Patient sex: F
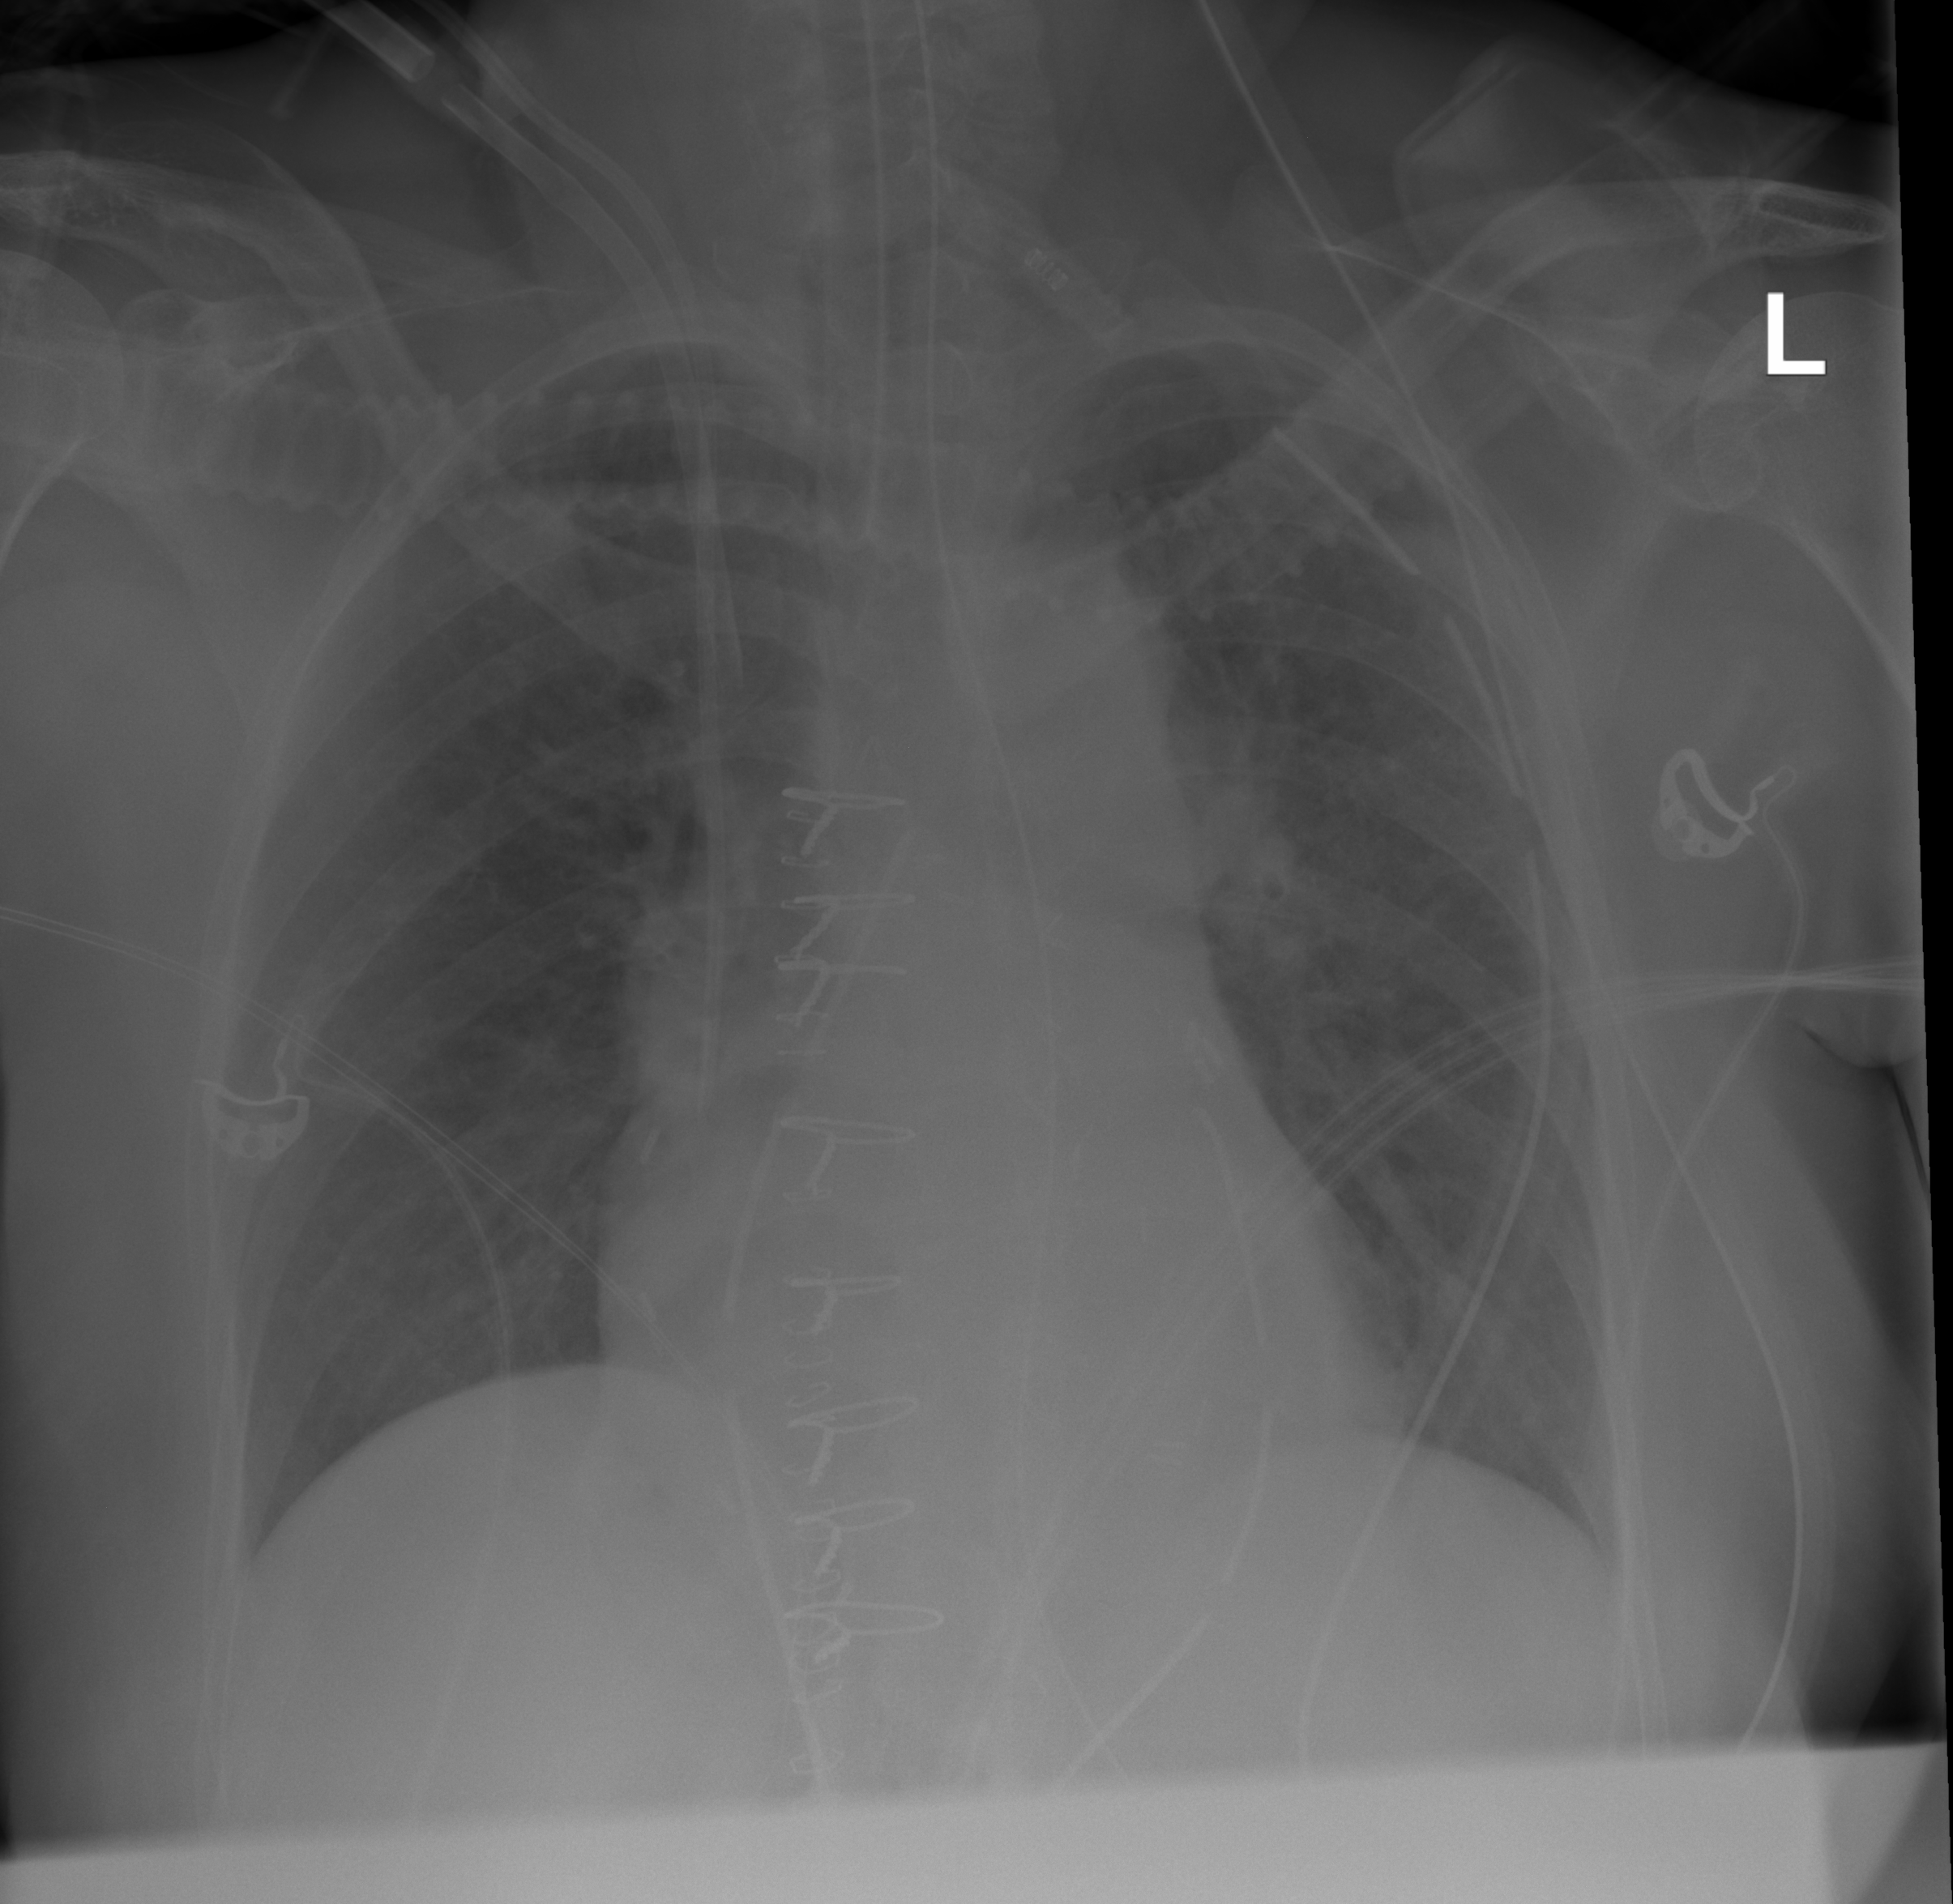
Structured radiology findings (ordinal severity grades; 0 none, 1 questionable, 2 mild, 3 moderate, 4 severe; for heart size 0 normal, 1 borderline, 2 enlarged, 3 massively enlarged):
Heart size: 0
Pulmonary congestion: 2
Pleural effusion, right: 0
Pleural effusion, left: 0
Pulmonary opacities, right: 0
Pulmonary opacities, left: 0
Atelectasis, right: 0
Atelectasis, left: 0